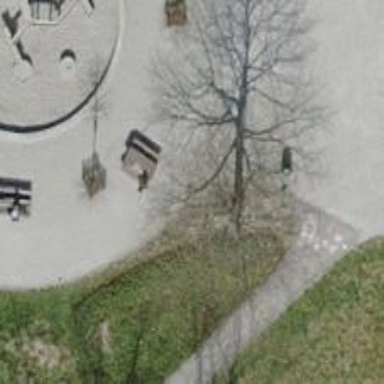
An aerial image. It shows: Picnic table located in leisure land area.